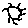
Label: sun